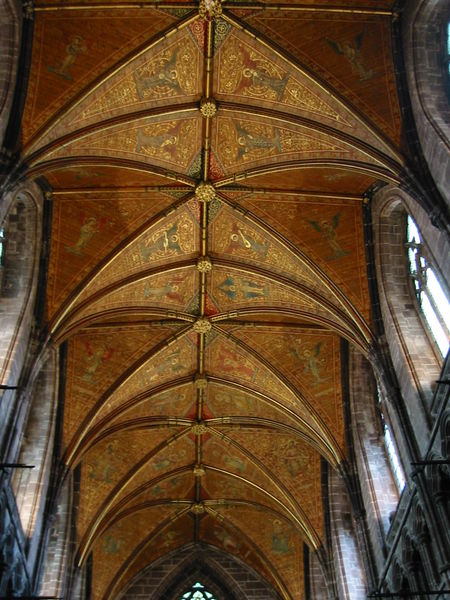
Titel: Kathedrale von Chester
Standort: Chester, Kathedrale (EU - GB)
Schlagwörter: gelb, bunt, fenster, licht, dach, gebäude, malerei, ornament, architektur, stein, steine, innenraum, kirche, gold, decke, gotik, engel, relief, bogen, mauer, kuppel, verzierung, foto, fotografie, bögen, gewölbe, kloster, tageslicht, symmetrisch, rippen, kreise, verziert, schlussstein, mittelschiff, kreuzgewölbe, kreuzgratgewölbe, rippengewölbe, spitzbogen, fresken, deckengemälde, fesnter, basilika, nischen, deckenmalerei, kriche, irche, dacke, abschlusstein, spitzgewölbe, abschlusssteine, decksteine, endsteine